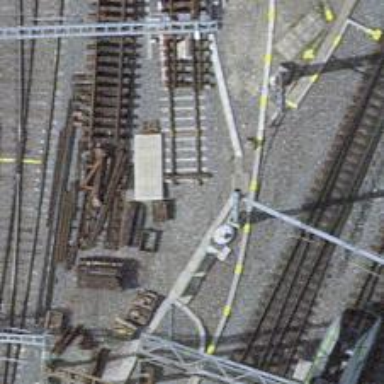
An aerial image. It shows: Railway buffer stop.